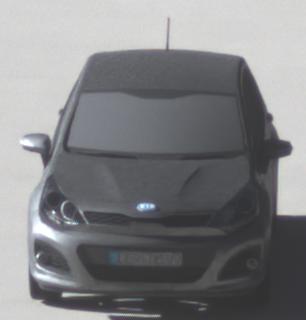
Make: KIA
Model: Rio 1.2
Detailed model: Rio (UB)
Model produced from: 2011/09
Model produced until: 2015/01
Doors: 3
Color: gray
Road condition: dry road
Daytime: morning or afternoon
Contrast: high contrast